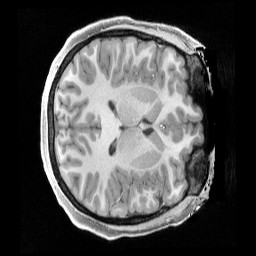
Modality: T1w
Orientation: axial
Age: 22
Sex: female
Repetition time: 2.4 s
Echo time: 0.00222 s